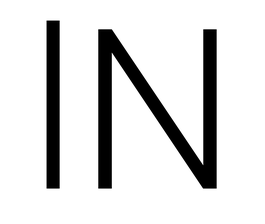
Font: Roboto_Light